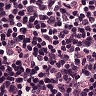
Metastatic tissue present: no